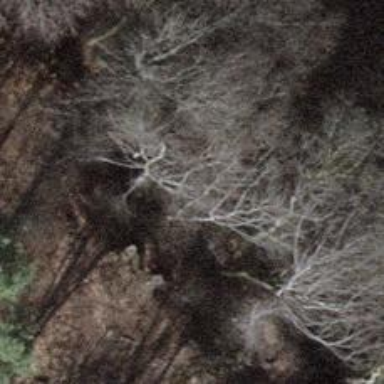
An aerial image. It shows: Natural cliff.